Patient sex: F
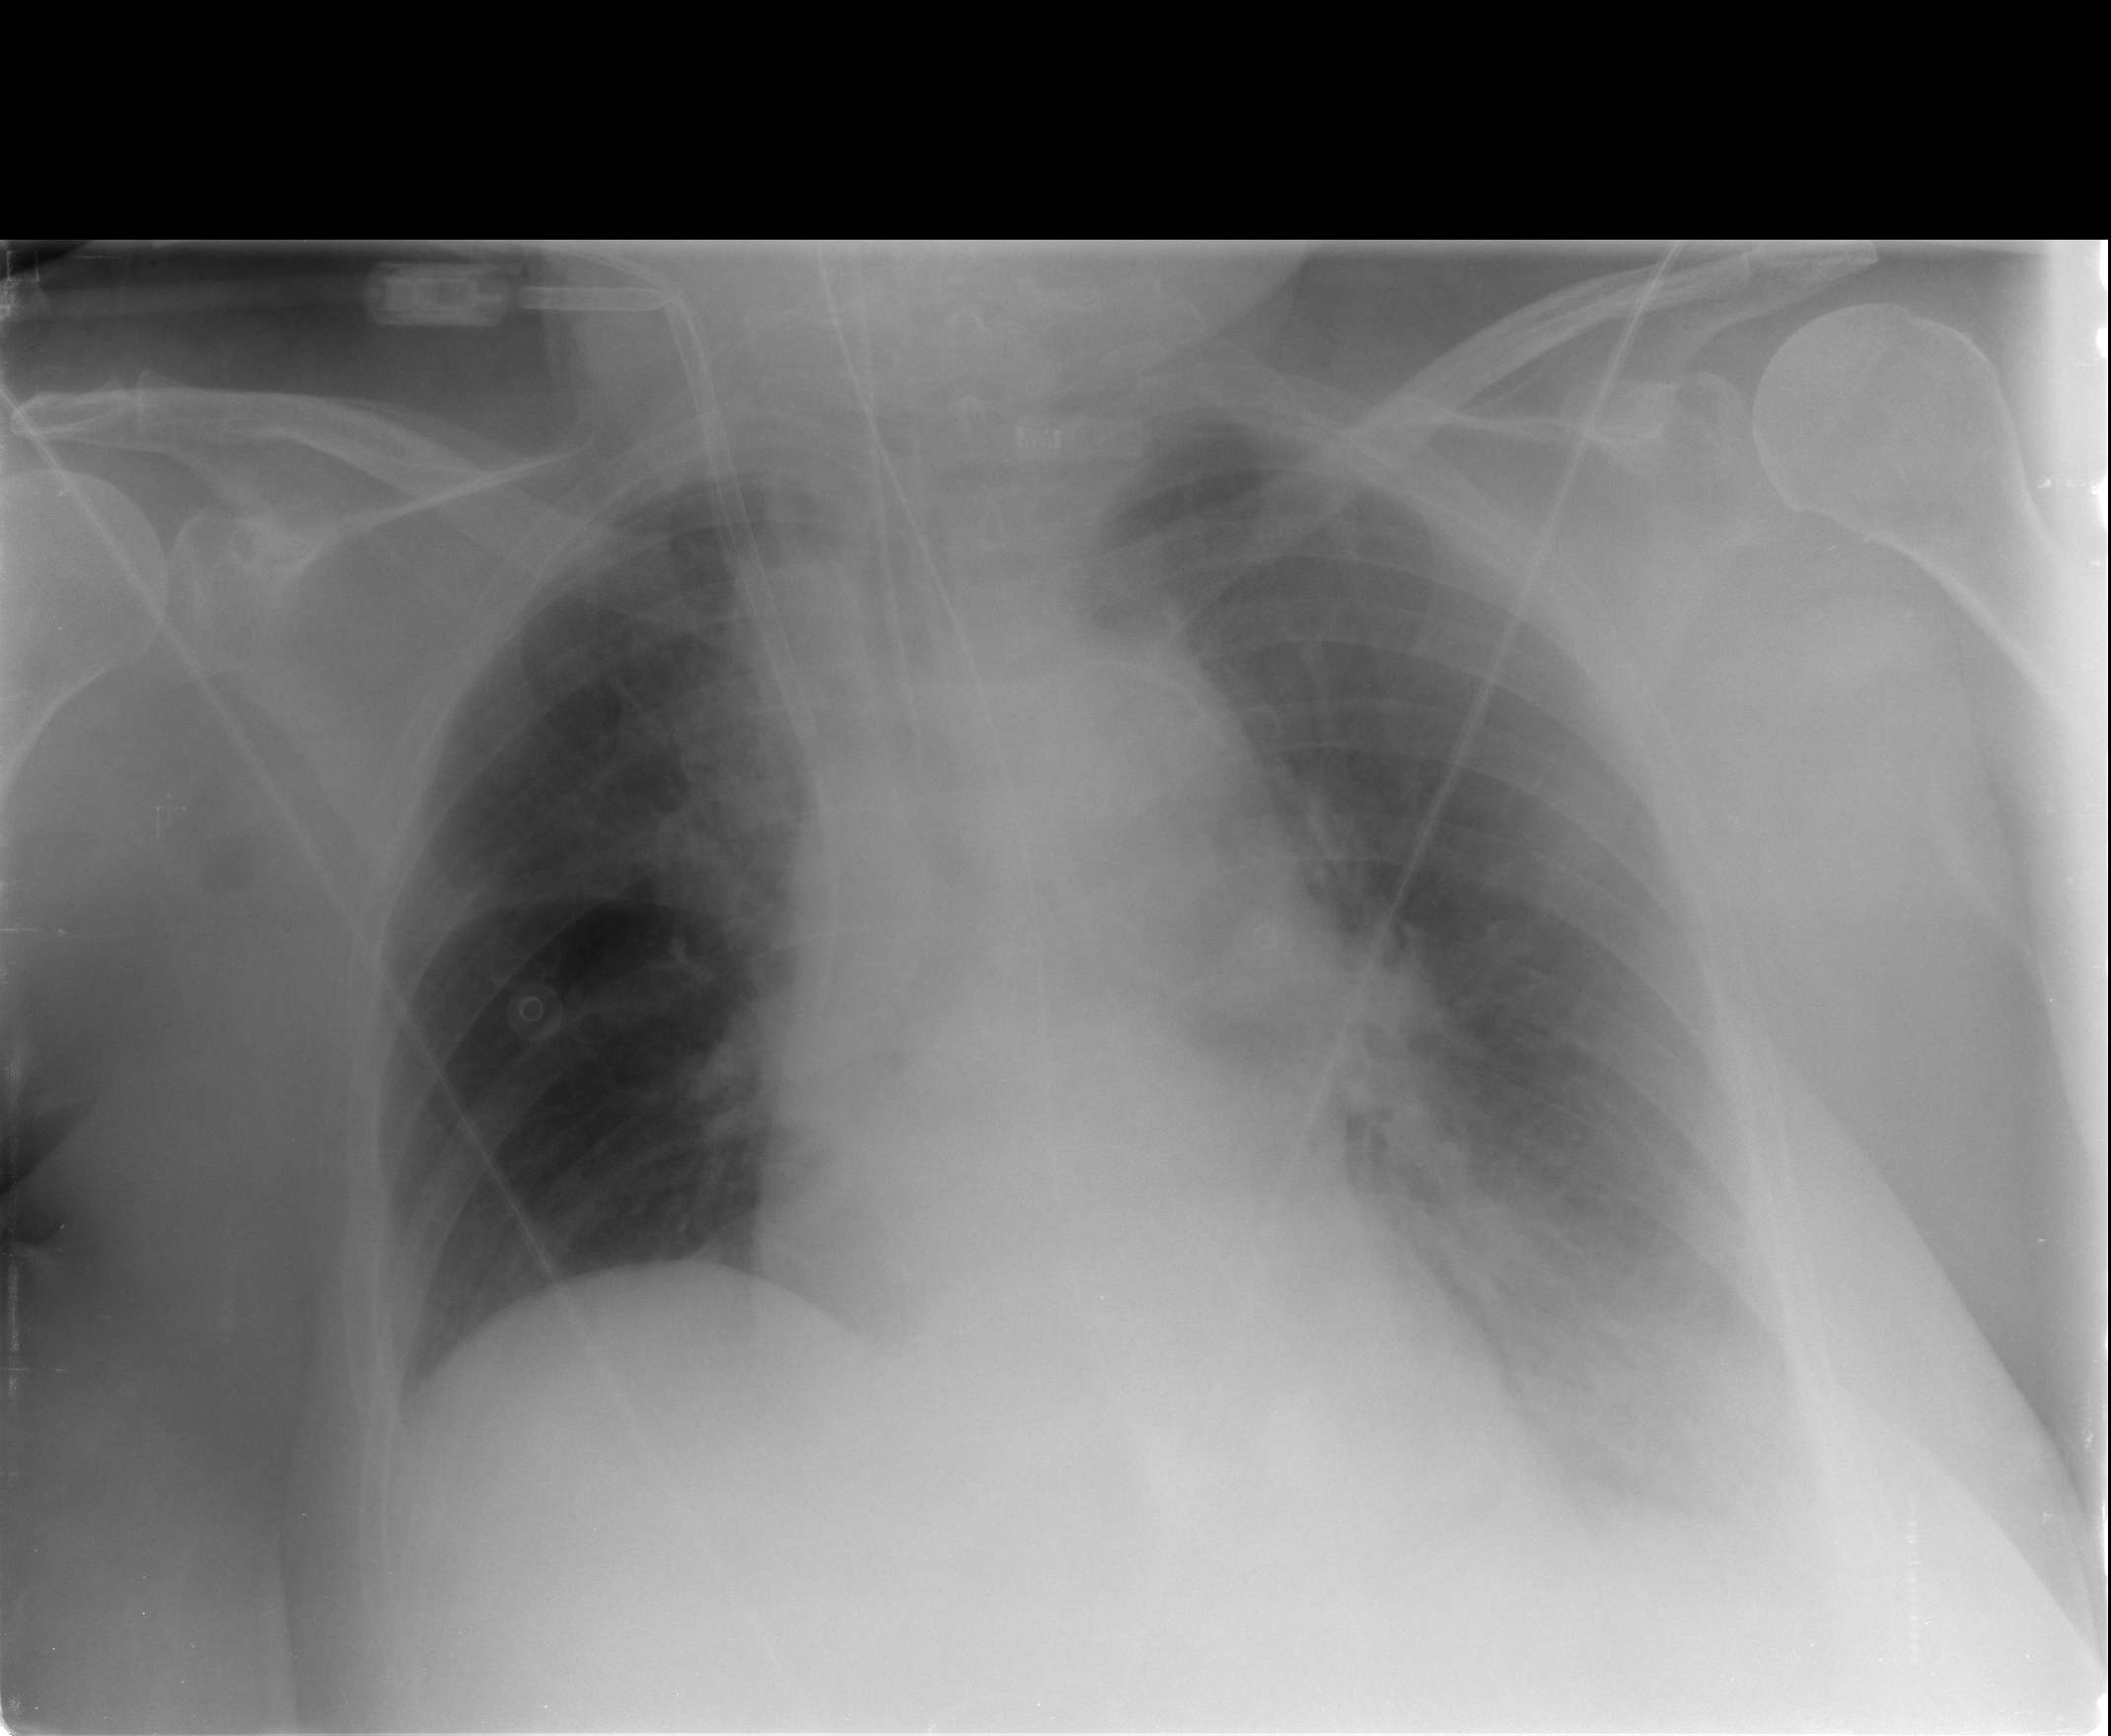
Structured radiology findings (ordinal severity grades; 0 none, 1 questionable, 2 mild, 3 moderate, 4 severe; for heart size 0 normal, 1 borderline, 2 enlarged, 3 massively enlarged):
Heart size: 0
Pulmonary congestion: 0
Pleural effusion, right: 0
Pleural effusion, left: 2
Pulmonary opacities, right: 2
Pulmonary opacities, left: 2
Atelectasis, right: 2
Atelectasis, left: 2